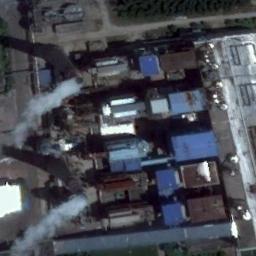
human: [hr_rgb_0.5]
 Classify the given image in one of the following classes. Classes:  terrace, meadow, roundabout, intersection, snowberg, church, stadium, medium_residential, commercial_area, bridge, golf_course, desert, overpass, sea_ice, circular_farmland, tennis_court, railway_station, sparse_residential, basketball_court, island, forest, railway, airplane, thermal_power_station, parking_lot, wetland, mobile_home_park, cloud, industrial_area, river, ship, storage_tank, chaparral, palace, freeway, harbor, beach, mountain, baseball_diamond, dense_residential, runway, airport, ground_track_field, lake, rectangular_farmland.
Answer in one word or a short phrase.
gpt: thermal_power_station